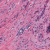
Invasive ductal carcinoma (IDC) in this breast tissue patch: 1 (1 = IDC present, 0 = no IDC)